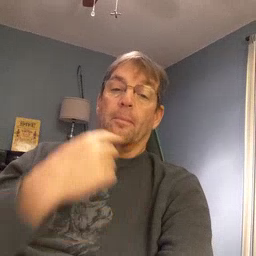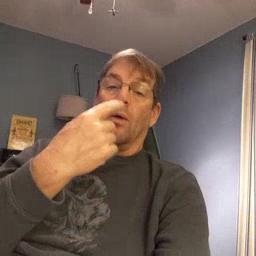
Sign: mouth